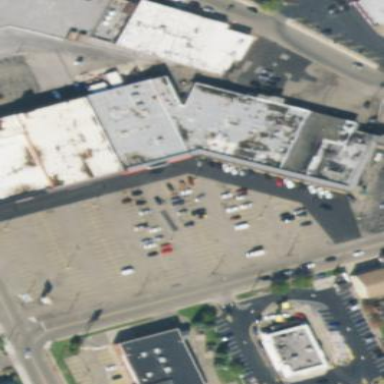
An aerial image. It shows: Retail building.